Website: apple
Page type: customer-info-address
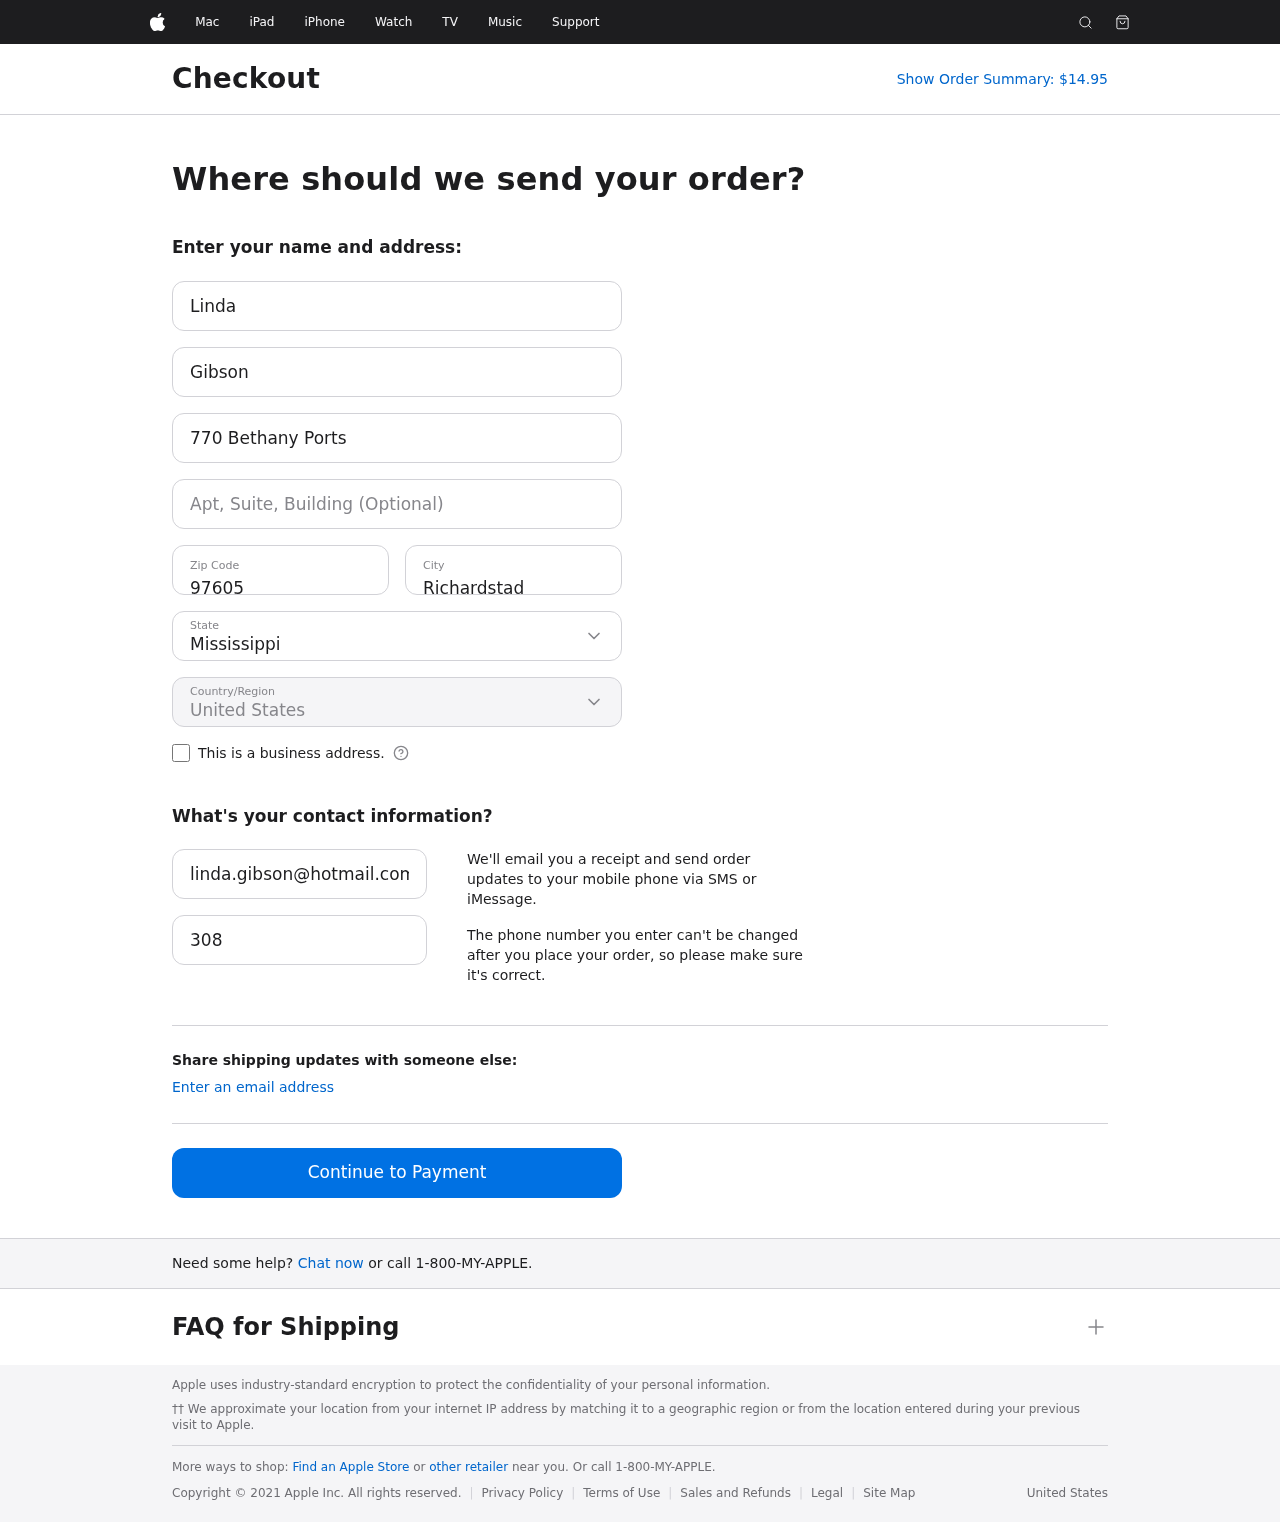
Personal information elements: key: PII_CITY
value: Richardstad
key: PII_COUNTRY
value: United States
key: PII_EMAIL
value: linda.gibson@hotmail.com
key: PII_FIRSTNAME
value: Linda
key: PII_LASTNAME
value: Gibson
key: PII_PHONE
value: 3083787590
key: PII_POSTCODE
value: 97605
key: PII_STATE
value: Mississippi
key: PII_STREET
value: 770 Bethany Ports
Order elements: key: ORDER_TOTAL
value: Show Order Summary: $14.95